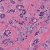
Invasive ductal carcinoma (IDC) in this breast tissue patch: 1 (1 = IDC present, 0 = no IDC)